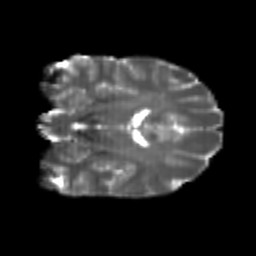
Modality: T2w
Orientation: coronal
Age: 22
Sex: female
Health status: healthy
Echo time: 0.074 s